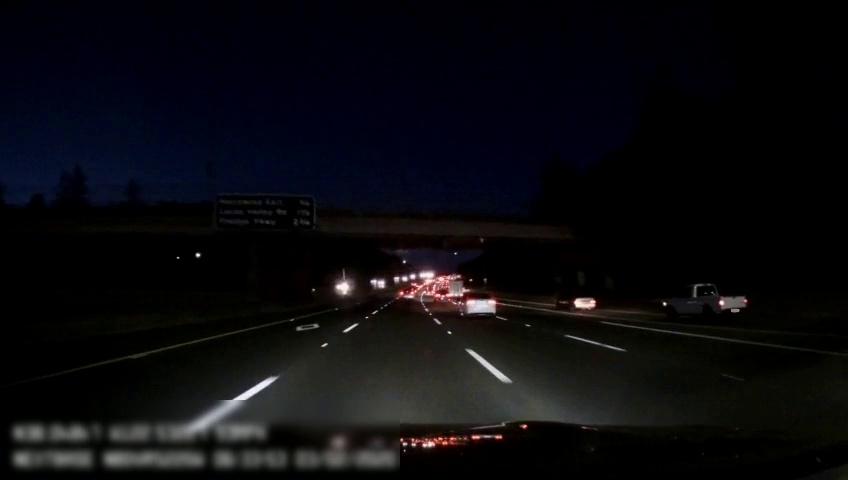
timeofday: Night
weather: Other
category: Drivable Space
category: Vehicles | Car
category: Vehicles | Car
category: Vehicles | Other LV
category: Vehicles | Car
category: Vehicles | SUV
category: Vehicles | Car
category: Vehicles | Car
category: Vehicles | Truck
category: Lanes | Alternate Lane
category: Lanes | Current Lane
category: Lanes | Current Lane
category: Lanes | Alternate Lane
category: Lanes | Alternate Lane
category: Lanes | Alternate Lane
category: Lanes | Alternate Lane
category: Traffic | Signs